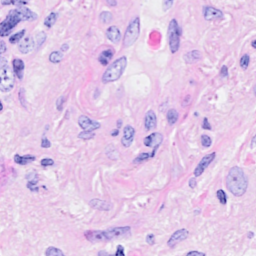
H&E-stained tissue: Breast